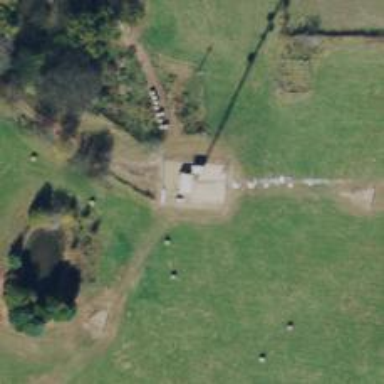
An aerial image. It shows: Mast tower used for communication.